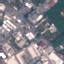
Land use / land cover class: Industrial